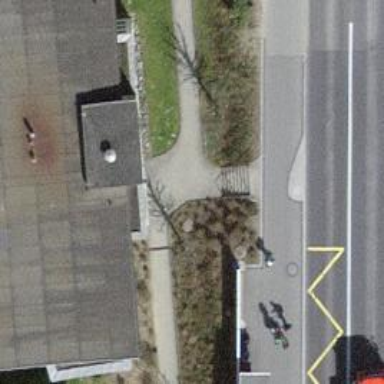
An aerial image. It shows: Road with steps.